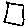
Label: square